Chest X-ray:
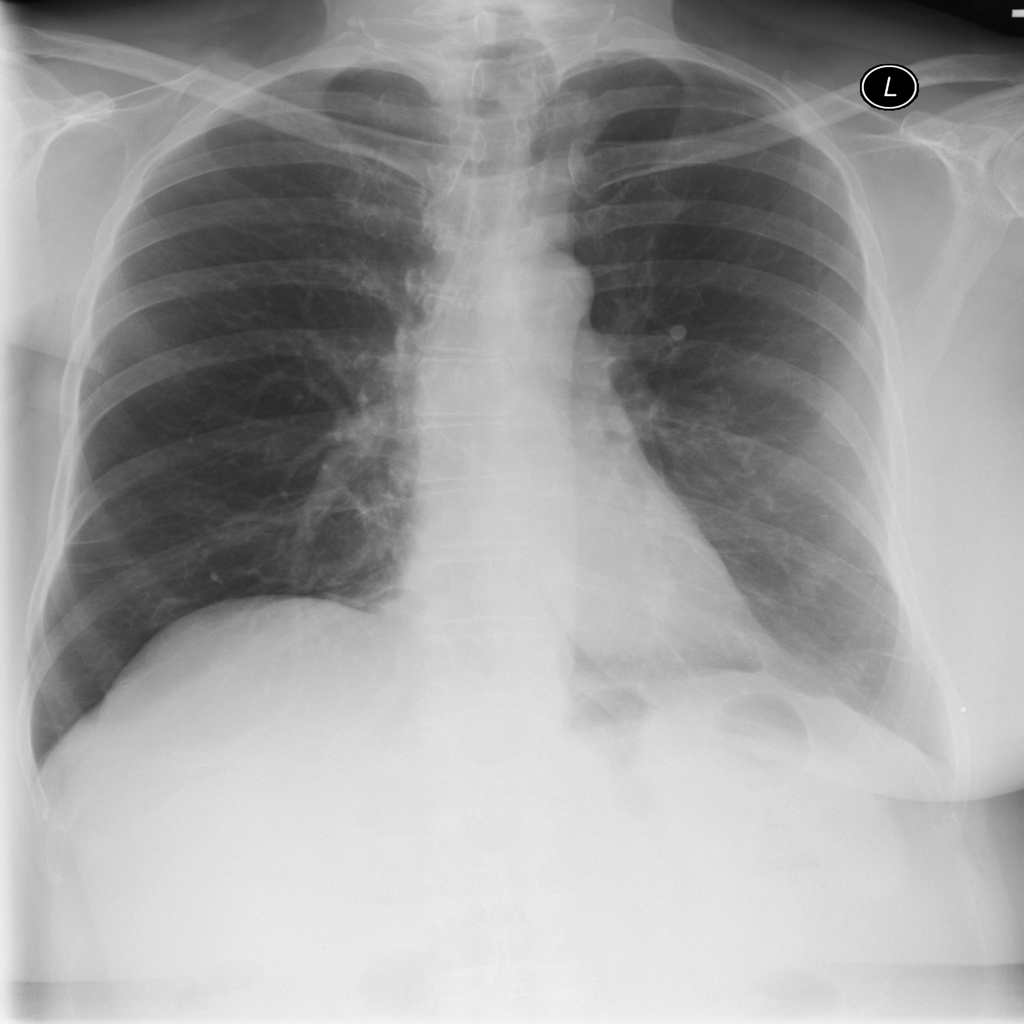
No abnormal finding: yes